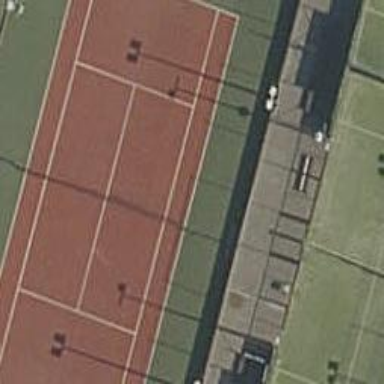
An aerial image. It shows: Tennis court in leisure pitch.